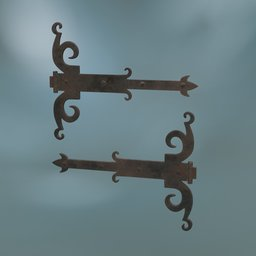
Label: mechanical